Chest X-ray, PA view. Patient: 74 years old, sex M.
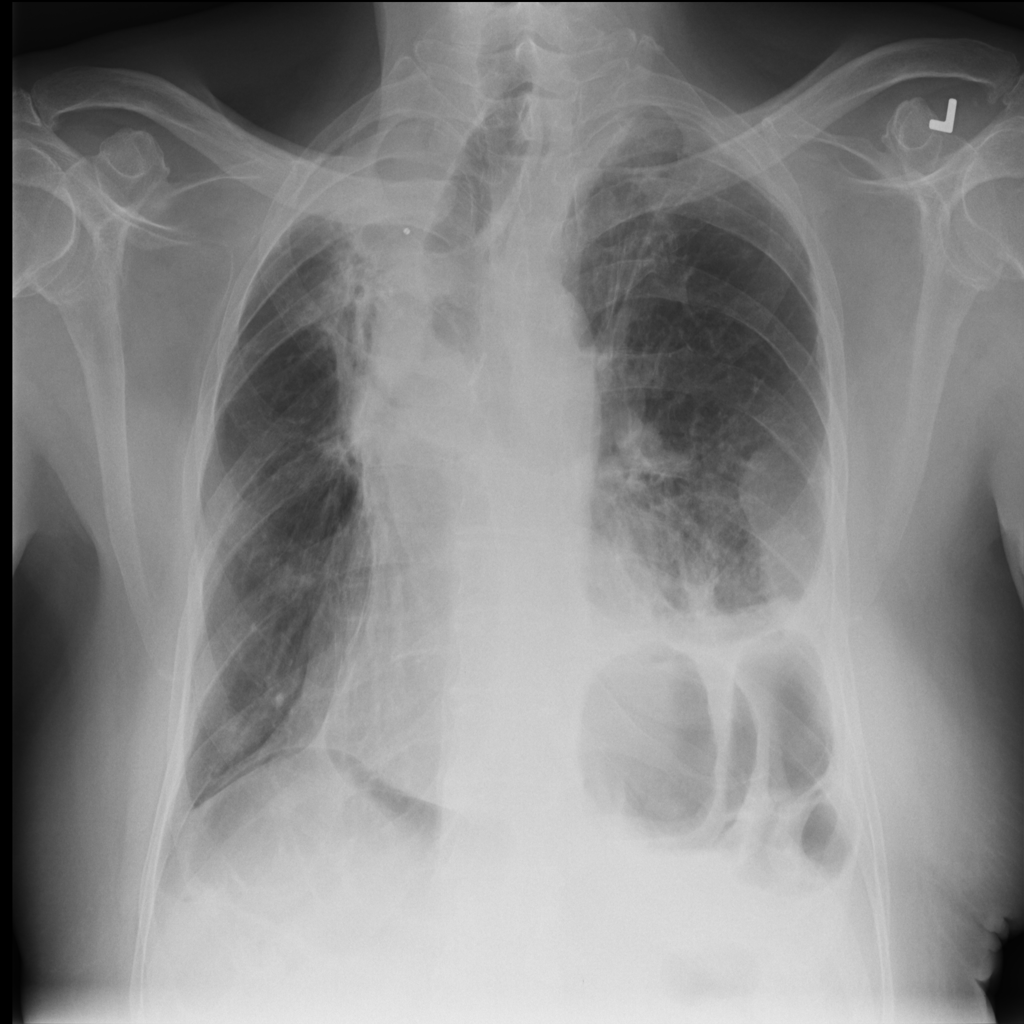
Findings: No Finding